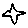
Label: star